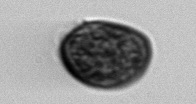
Label: Prorocentrum